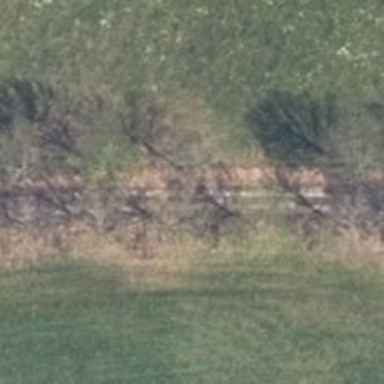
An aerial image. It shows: Grass track with grade4 quality surface.